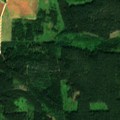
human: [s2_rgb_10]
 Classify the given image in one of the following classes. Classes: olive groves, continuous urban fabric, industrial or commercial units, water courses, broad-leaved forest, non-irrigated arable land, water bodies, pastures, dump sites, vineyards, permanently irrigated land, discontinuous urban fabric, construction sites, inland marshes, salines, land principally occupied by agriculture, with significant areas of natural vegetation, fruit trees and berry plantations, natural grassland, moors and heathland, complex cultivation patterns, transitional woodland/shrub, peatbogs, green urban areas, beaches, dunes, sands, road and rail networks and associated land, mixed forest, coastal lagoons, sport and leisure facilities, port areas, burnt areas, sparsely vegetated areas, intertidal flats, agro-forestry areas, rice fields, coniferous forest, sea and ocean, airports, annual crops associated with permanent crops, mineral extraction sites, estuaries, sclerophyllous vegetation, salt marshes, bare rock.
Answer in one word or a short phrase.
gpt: non-irrigated arable land, pastures, complex cultivation patterns, coniferous forest, transitional woodland/shrub